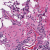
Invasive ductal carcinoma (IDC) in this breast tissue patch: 0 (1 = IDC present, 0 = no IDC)